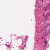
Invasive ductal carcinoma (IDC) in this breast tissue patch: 0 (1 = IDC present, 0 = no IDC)